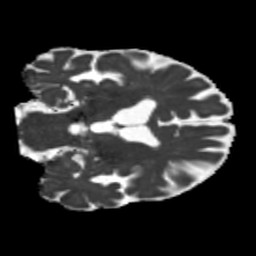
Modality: MD
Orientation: coronal
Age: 68
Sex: male
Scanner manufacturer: siemens
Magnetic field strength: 3 T
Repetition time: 5.25 s
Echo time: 0.08 s